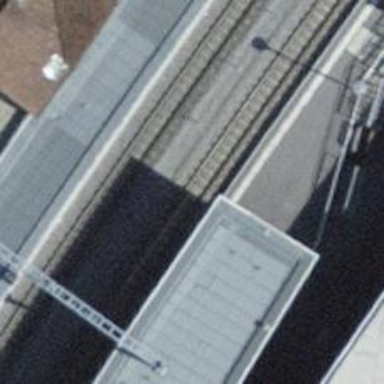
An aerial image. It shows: Public transport stop position along the railway.